Question: Friends I have an image and I wish to move that image to right side.Please find the necessary code below.
'''
<?xml version="1.0" encoding="utf-8"?>
<LinearLayout xmlns:android="http://schemas.android.com/apk/res/android"
android:layout_width="wrap_content"
android:layout_height="wrap_content"
android:orientation="horizontal" >
<ImageView
android:id="@+id/imageView1"
android:layout_width="70dp"
android:layout_height="70dp"
android:background="@drawable/error"
android:scaleType="centerCrop" />
<LinearLayout
xmlns:android="http://schemas.android.com/apk/res/android"
android:layout_width="fill_parent"
android:layout_height="fill_parent"
android:orientation="vertical"
android:paddingLeft="10dp" >
<TextView
android:id="@+id/title"
android:layout_width="fill_parent"
android:layout_height="wrap_content"
android:textColor="#000000"
android:textSize="16sp"
android:textStyle="bold" />
<TextView
android:id="@+id/detail"
android:layout_width="fill_parent"
android:layout_height="wrap_content"
android:textColor="#000000" />
<TextView
android:id="@+id/data"
android:layout_width="fill_parent"
android:layout_height="wrap_content"
android:textColor="#000000" />
</LinearLayout>
</LinearLayout>
'''

I wish to move the 'imageView1' to the right side
Thanks in advance,for the solution
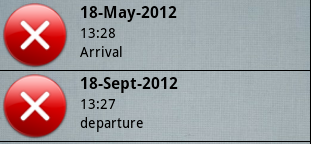
Answer: Use RelativeLayout for that and use below XML code for solve your problem.
'''
<?xml version="1.0" encoding="utf-8"?>
<RelativeLayout xmlns:android="http://schemas.android.com/apk/res/android"
android:layout_width="fill_parent"
android:layout_height="fill_parent" >
<LinearLayout
android:layout_width="fill_parent"
android:layout_height="fill_parent"
android:layout_toLeftOf="@+id/imageView1"
android:orientation="vertical"
android:paddingLeft="10dp" >
<TextView
android:id="@+id/title"
android:layout_width="fill_parent"
android:layout_height="wrap_content"
android:text="Title"
android:textColor="#000000"
android:textSize="16sp"
android:textStyle="bold" />
<TextView
android:id="@+id/detail"
android:layout_width="fill_parent"
android:layout_height="wrap_content"
android:text="Detail"
android:textColor="#000000" />
<TextView
android:id="@+id/data"
android:layout_width="fill_parent"
android:layout_height="wrap_content"
android:text="Data"
android:textColor="#000000" />
</LinearLayout>
<ImageView
android:id="@+id/imageView1"
android:layout_width="70dp"
android:layout_height="70dp"
android:layout_alignParentRight="true"
android:background="@drawable/error"
android:scaleType="centerCrop" />
</RelativeLayout>
'''